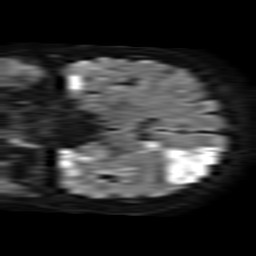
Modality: TRACE
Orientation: coronal
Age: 45
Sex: female
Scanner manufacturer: philips
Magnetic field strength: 1.5 T
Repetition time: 3.4 s
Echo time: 0.06922 s